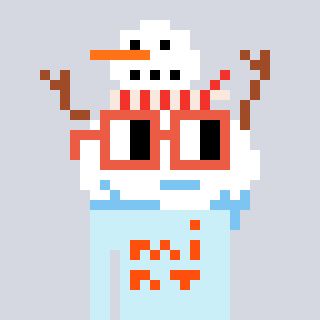
a pixel art character with square orange glasses, a snowman-shaped head and a cold-colored body on a cool background